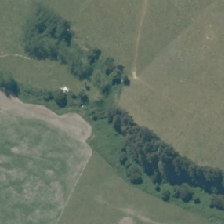
Land cover: deciduous_hardwood